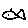
Label: fish